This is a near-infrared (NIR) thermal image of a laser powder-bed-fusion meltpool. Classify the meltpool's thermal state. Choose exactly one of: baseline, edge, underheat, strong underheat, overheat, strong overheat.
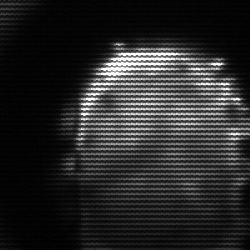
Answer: baseline